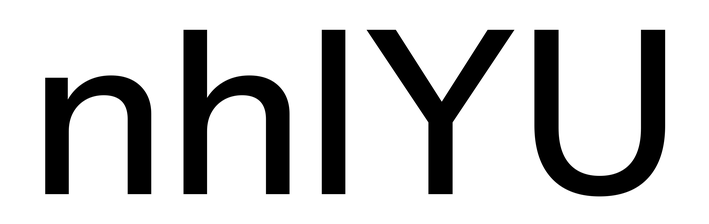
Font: InstrumentSans_Medium